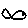
Label: fish